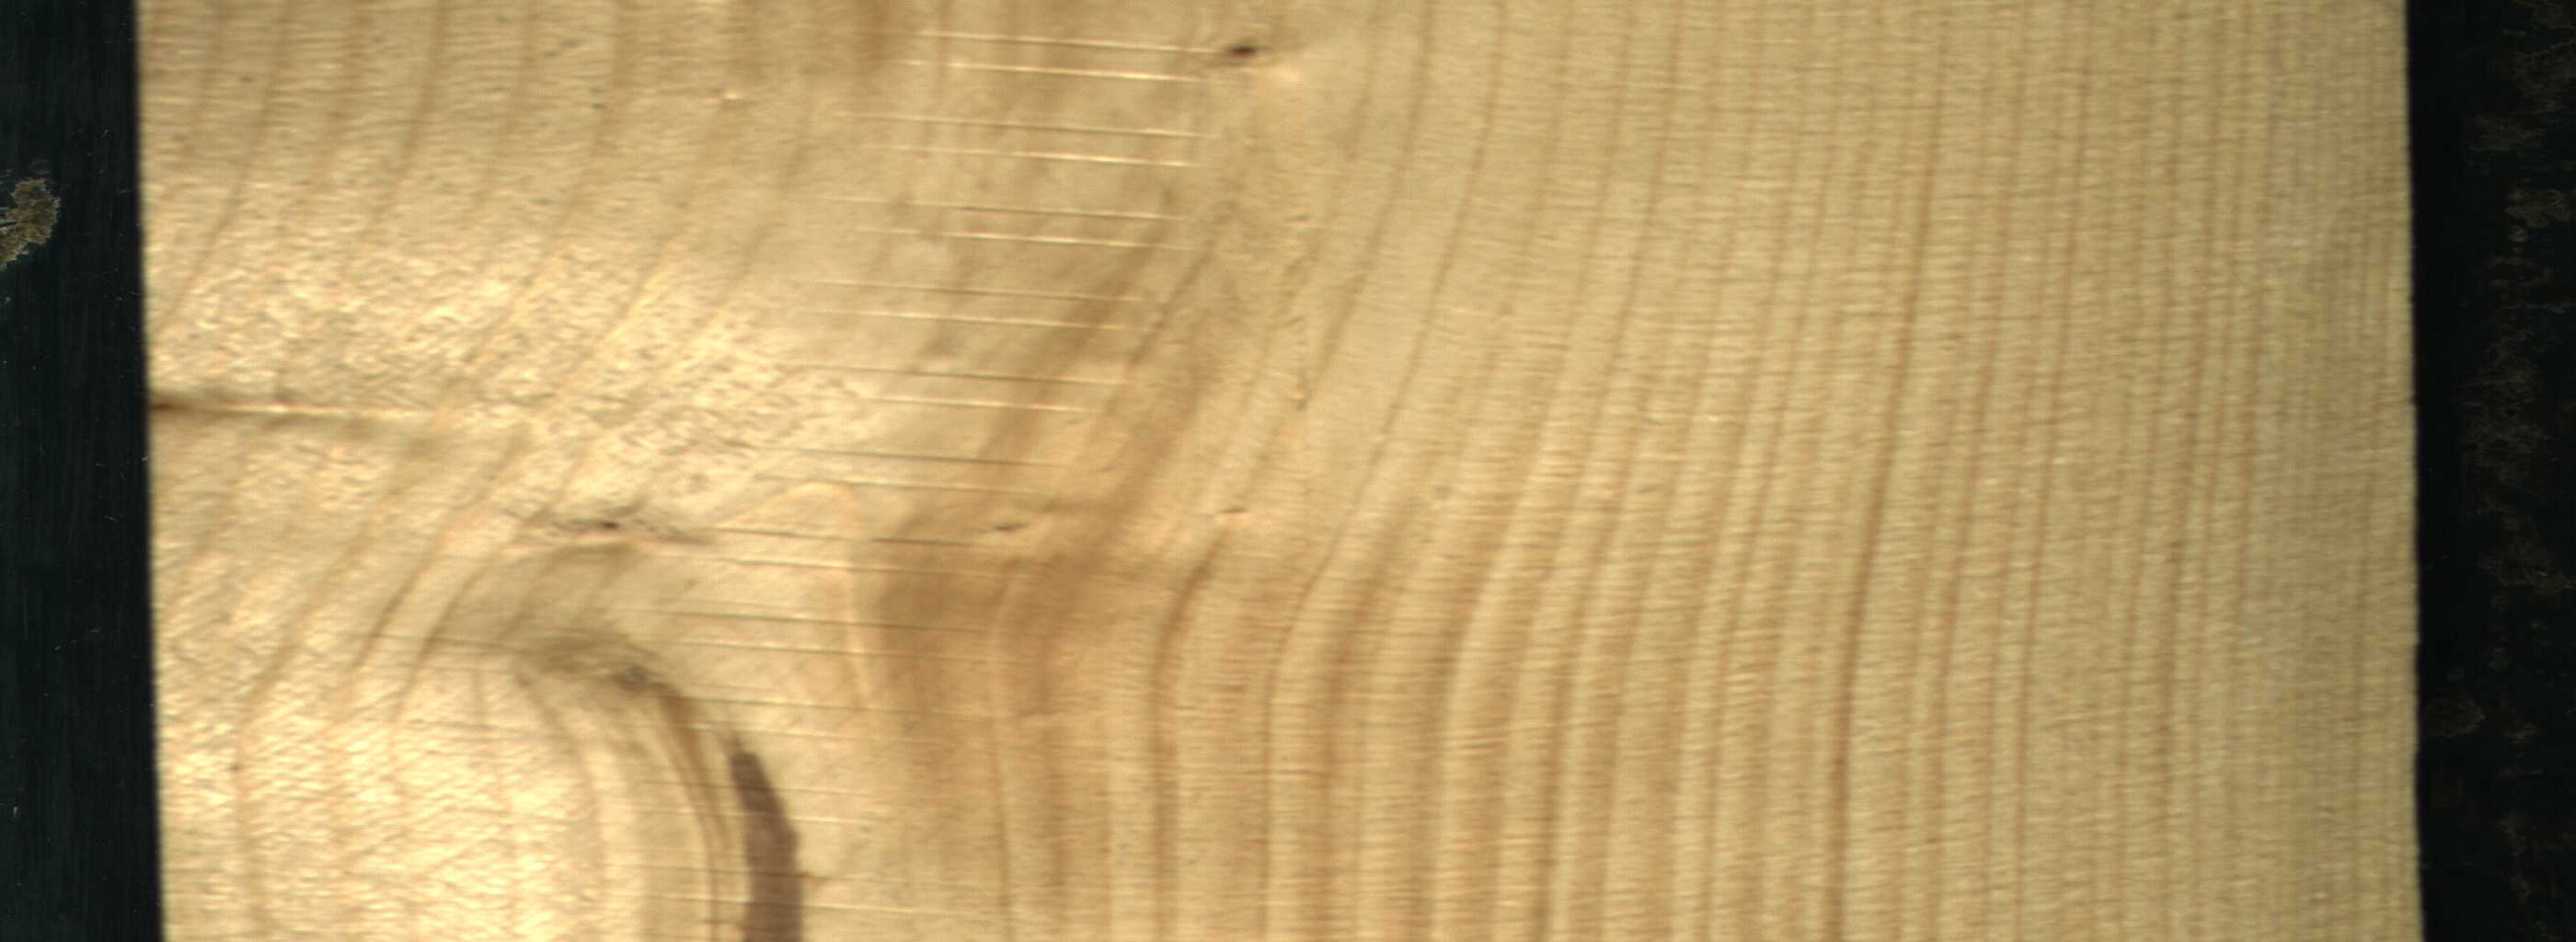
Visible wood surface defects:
Marrow
Live_Knot
Live_Knot
Live_Knot